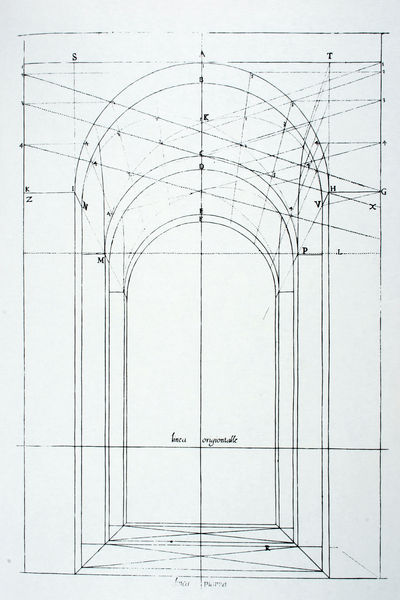
Titel: Le due Regole della Prospettiva practica, Seite 129
Künstler: Jiacomo Barozzi da Vignola
Standort: London
Institution: British Library
Schlagwörter: weiß, fenster, pfeiler, schwarz, skizze, säule, säulen, tür, zeichnung, blick, gebäude, haus, masse, wand, architektur, stein, ebene, kirche, boden, blatt, frontal, schrift, papier, bogen, perspektive, last, mauer, graphik, linien, rundbogen, detail, symmetrie, zahlen, ziffern, durchgang, schriftzeichen, striche, tor, galerie, bögen, punkte, eingang, gang, arkade, gewölbe, durchblick, rechteck, torbogen, linie, parallel, linear, zentralperspektive, druck, schnitt, schraffur, schwarzweiß, text, buchstaben, strich, beschriftung, entwurf, schema, arkaden, portal, diagonal, mittel, fluchtpunkt, rundbögen, zentral, konstruktion, plan, lineal, rennaissance, geometrie, quadrat, bau, raster, proportionen, bauwerk, konstruktionszeichnung, traktat, aufriss, bauzeichnung, tonnengewölbe, winkel, romanisch, architekturdetail, statik, beschriftet, messungen, architekur, berechnung, oeffnung, maß, geölbe, berechnungen, technisch, architektu, vertikal, sälen, säulem, bauaufnahme, linearperspektive, neoromanisch, verhältnis, lehrbuch, abstände, abmessen, bemessen, vignola, horizontalv, sulen, grid, berrechnung, uchstagen, gnag, schea